Field crop: tomato
Growth stage: 1
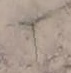
Species: cyperus